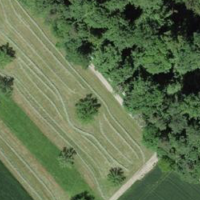
EUNIS habitat code: 52
Species observed at this site:
Fragaria vesca
Euphorbia cyparissias
Cephalanthera longifolia